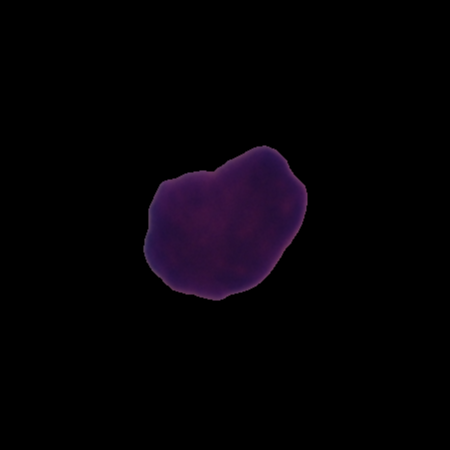
Label: healthy